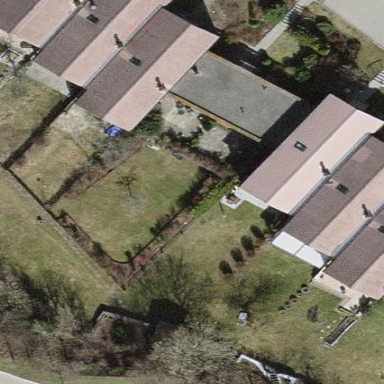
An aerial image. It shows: Residential garden.